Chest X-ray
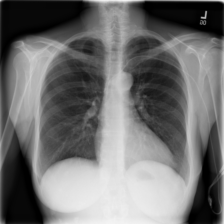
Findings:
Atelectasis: negative
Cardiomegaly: negative
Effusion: positive
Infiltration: negative
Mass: negative
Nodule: negative
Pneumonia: negative
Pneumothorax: negative
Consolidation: negative
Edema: negative
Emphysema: negative
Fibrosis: negative
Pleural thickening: negative
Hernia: negative